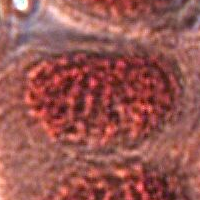
Label: telophase